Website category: phone
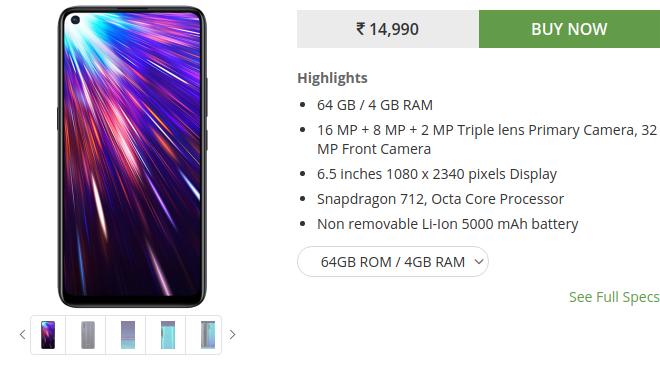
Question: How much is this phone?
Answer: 14,990

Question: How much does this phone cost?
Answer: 14,990

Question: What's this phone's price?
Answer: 14,990

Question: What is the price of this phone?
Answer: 14,990

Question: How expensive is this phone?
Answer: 14,990

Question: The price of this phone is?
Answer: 14,990

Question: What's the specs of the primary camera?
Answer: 16 MP + 8 MP + 2 MP Triple lens Primary Camera

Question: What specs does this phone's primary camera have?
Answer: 16 MP + 8 MP + 2 MP Triple lens Primary Camera

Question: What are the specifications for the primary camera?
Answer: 16 MP + 8 MP + 2 MP Triple lens Primary Camera

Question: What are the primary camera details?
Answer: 16 MP + 8 MP + 2 MP Triple lens Primary Camera

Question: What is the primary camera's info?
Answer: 16 MP + 8 MP + 2 MP Triple lens Primary Camera

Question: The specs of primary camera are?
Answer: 16 MP + 8 MP + 2 MP Triple lens Primary Camera

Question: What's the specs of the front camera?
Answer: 32 MP Front Camera

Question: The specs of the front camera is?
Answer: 32 MP Front Camera

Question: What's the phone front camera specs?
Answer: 32 MP Front Camera

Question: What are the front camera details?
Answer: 32 MP Front Camera

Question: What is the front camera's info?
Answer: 32 MP Front Camera

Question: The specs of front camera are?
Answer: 32 MP Front Camera

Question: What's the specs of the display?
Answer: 6.5 inches 1080 x 2340 pixels Display

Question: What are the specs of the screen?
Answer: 6.5 inches 1080 x 2340 pixels Display

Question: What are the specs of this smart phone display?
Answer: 6.5 inches 1080 x 2340 pixels Display

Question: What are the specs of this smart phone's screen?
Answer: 6.5 inches 1080 x 2340 pixels Display

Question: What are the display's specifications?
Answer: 6.5 inches 1080 x 2340 pixels Display

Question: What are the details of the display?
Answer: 6.5 inches 1080 x 2340 pixels Display

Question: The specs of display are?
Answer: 6.5 inches 1080 x 2340 pixels Display

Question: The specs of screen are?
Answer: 6.5 inches 1080 x 2340 pixels Display

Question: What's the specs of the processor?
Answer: Snapdragon 712, Octa Core Processor

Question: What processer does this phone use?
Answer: Snapdragon 712, Octa Core Processor

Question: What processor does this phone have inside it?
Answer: Snapdragon 712, Octa Core Processor

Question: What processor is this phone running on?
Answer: Snapdragon 712, Octa Core Processor

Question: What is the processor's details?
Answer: Snapdragon 712, Octa Core Processor

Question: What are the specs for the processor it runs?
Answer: Snapdragon 712, Octa Core Processor

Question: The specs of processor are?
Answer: Snapdragon 712, Octa Core Processor

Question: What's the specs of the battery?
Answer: Non removable Li-Ion 5000 mAh battery

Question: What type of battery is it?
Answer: Non removable Li-Ion 5000 mAh battery

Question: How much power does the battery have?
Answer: Non removable Li-Ion 5000 mAh battery

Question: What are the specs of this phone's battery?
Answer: Non removable Li-Ion 5000 mAh battery

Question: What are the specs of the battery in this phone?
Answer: Non removable Li-Ion 5000 mAh battery

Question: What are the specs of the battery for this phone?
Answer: Non removable Li-Ion 5000 mAh battery

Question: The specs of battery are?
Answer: Non removable Li-Ion 5000 mAh battery